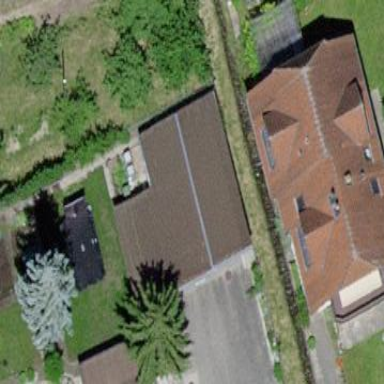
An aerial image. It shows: Garage.